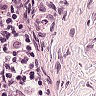
Metastatic tissue present: no